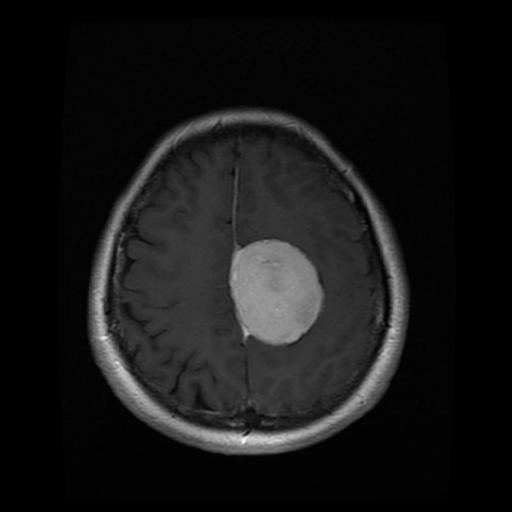
Label: meningioma